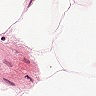
Metastatic tissue present: no